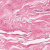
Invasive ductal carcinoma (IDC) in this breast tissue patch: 0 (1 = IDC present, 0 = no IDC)